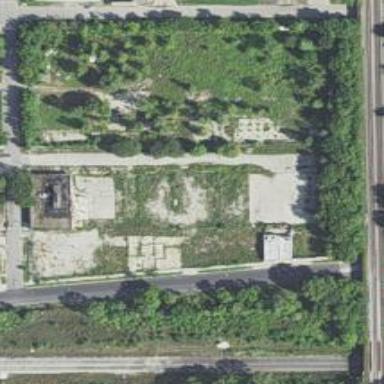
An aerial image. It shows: Brownfield site.